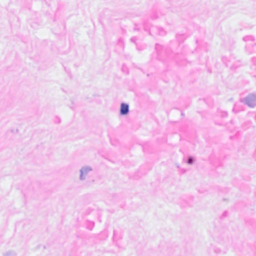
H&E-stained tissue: Breast